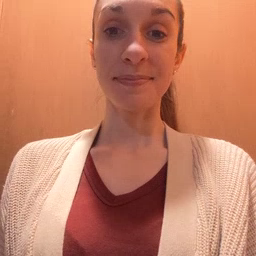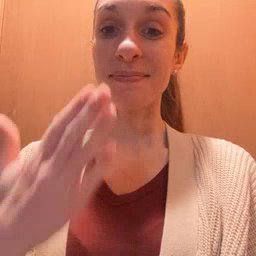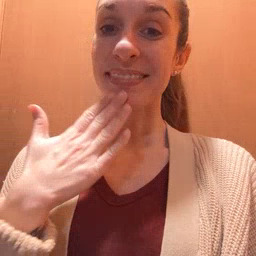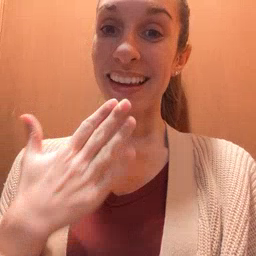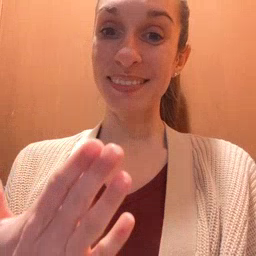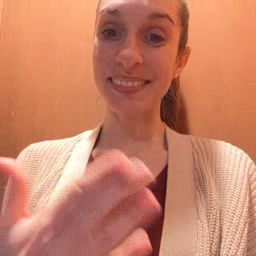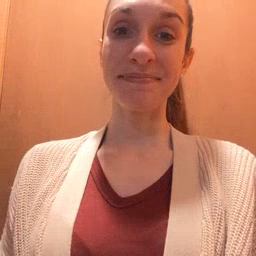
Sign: thankyou